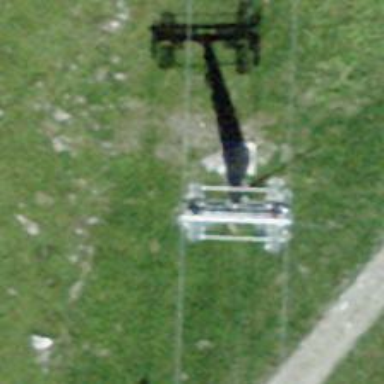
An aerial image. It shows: Pylon for aerialway.